Question: I've just installed Eclipse 4.2.0 and also imported all my old programs into it, except that when I run my programs, it pops up with a message saying:
Select what to run:
Ant Build: Launches an Ant Build with default
Ant Build...: Launches an Ant Build and allows it to be configured

This message has never appeared to me before. I wonder if it is because I imported my files incorrectly or something that I forgot to install. Please tell me how I can make it work properly again. Thanks in advance.
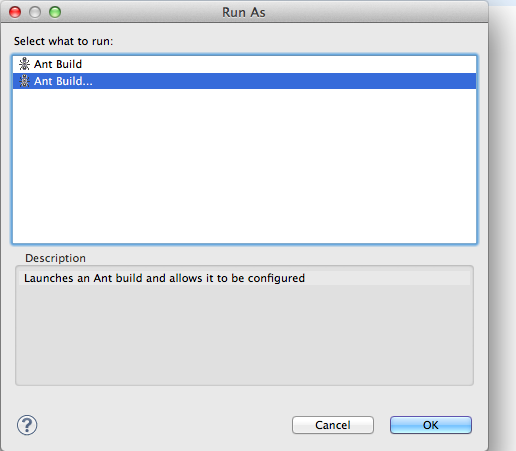
Answer: Ah! this is an issue I've experienced earlier. This tip solved the issue. Here's How to do it.
Make sure that you've built it. Or you can enable 'Project --> Build Automatically'.
After the above option is set, try cleaning the workspace. 'Project --> Clean' and clean all the projects you've imported.
Now 'restart' eclipse and you can launch your program.